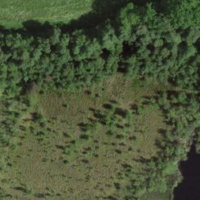
EUNIS habitat code: 41
Species observed at this site:
Vaccinium myrtillus
Lysimachia vulgaris